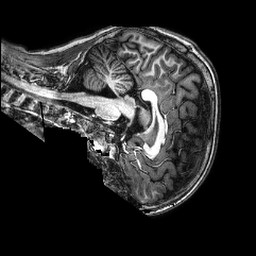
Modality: T1w
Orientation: sagittal
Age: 8
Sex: male
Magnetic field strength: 3 T